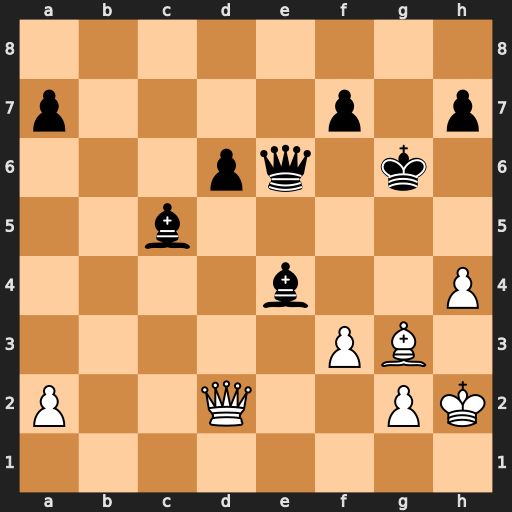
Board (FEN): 8/p4p1p/3pq1k1/2b5/4b2P/5PB1/P2Q2PK/8
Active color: w
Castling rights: -
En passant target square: -
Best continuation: Qg5#